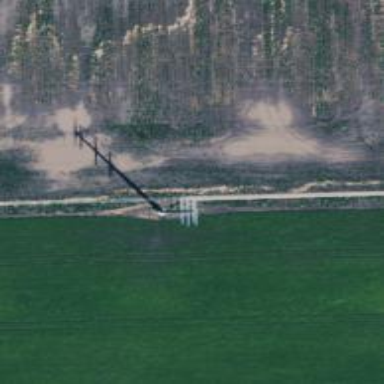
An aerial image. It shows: Power tower.